Fundus camera: zeiss
Shooting center: midpoint
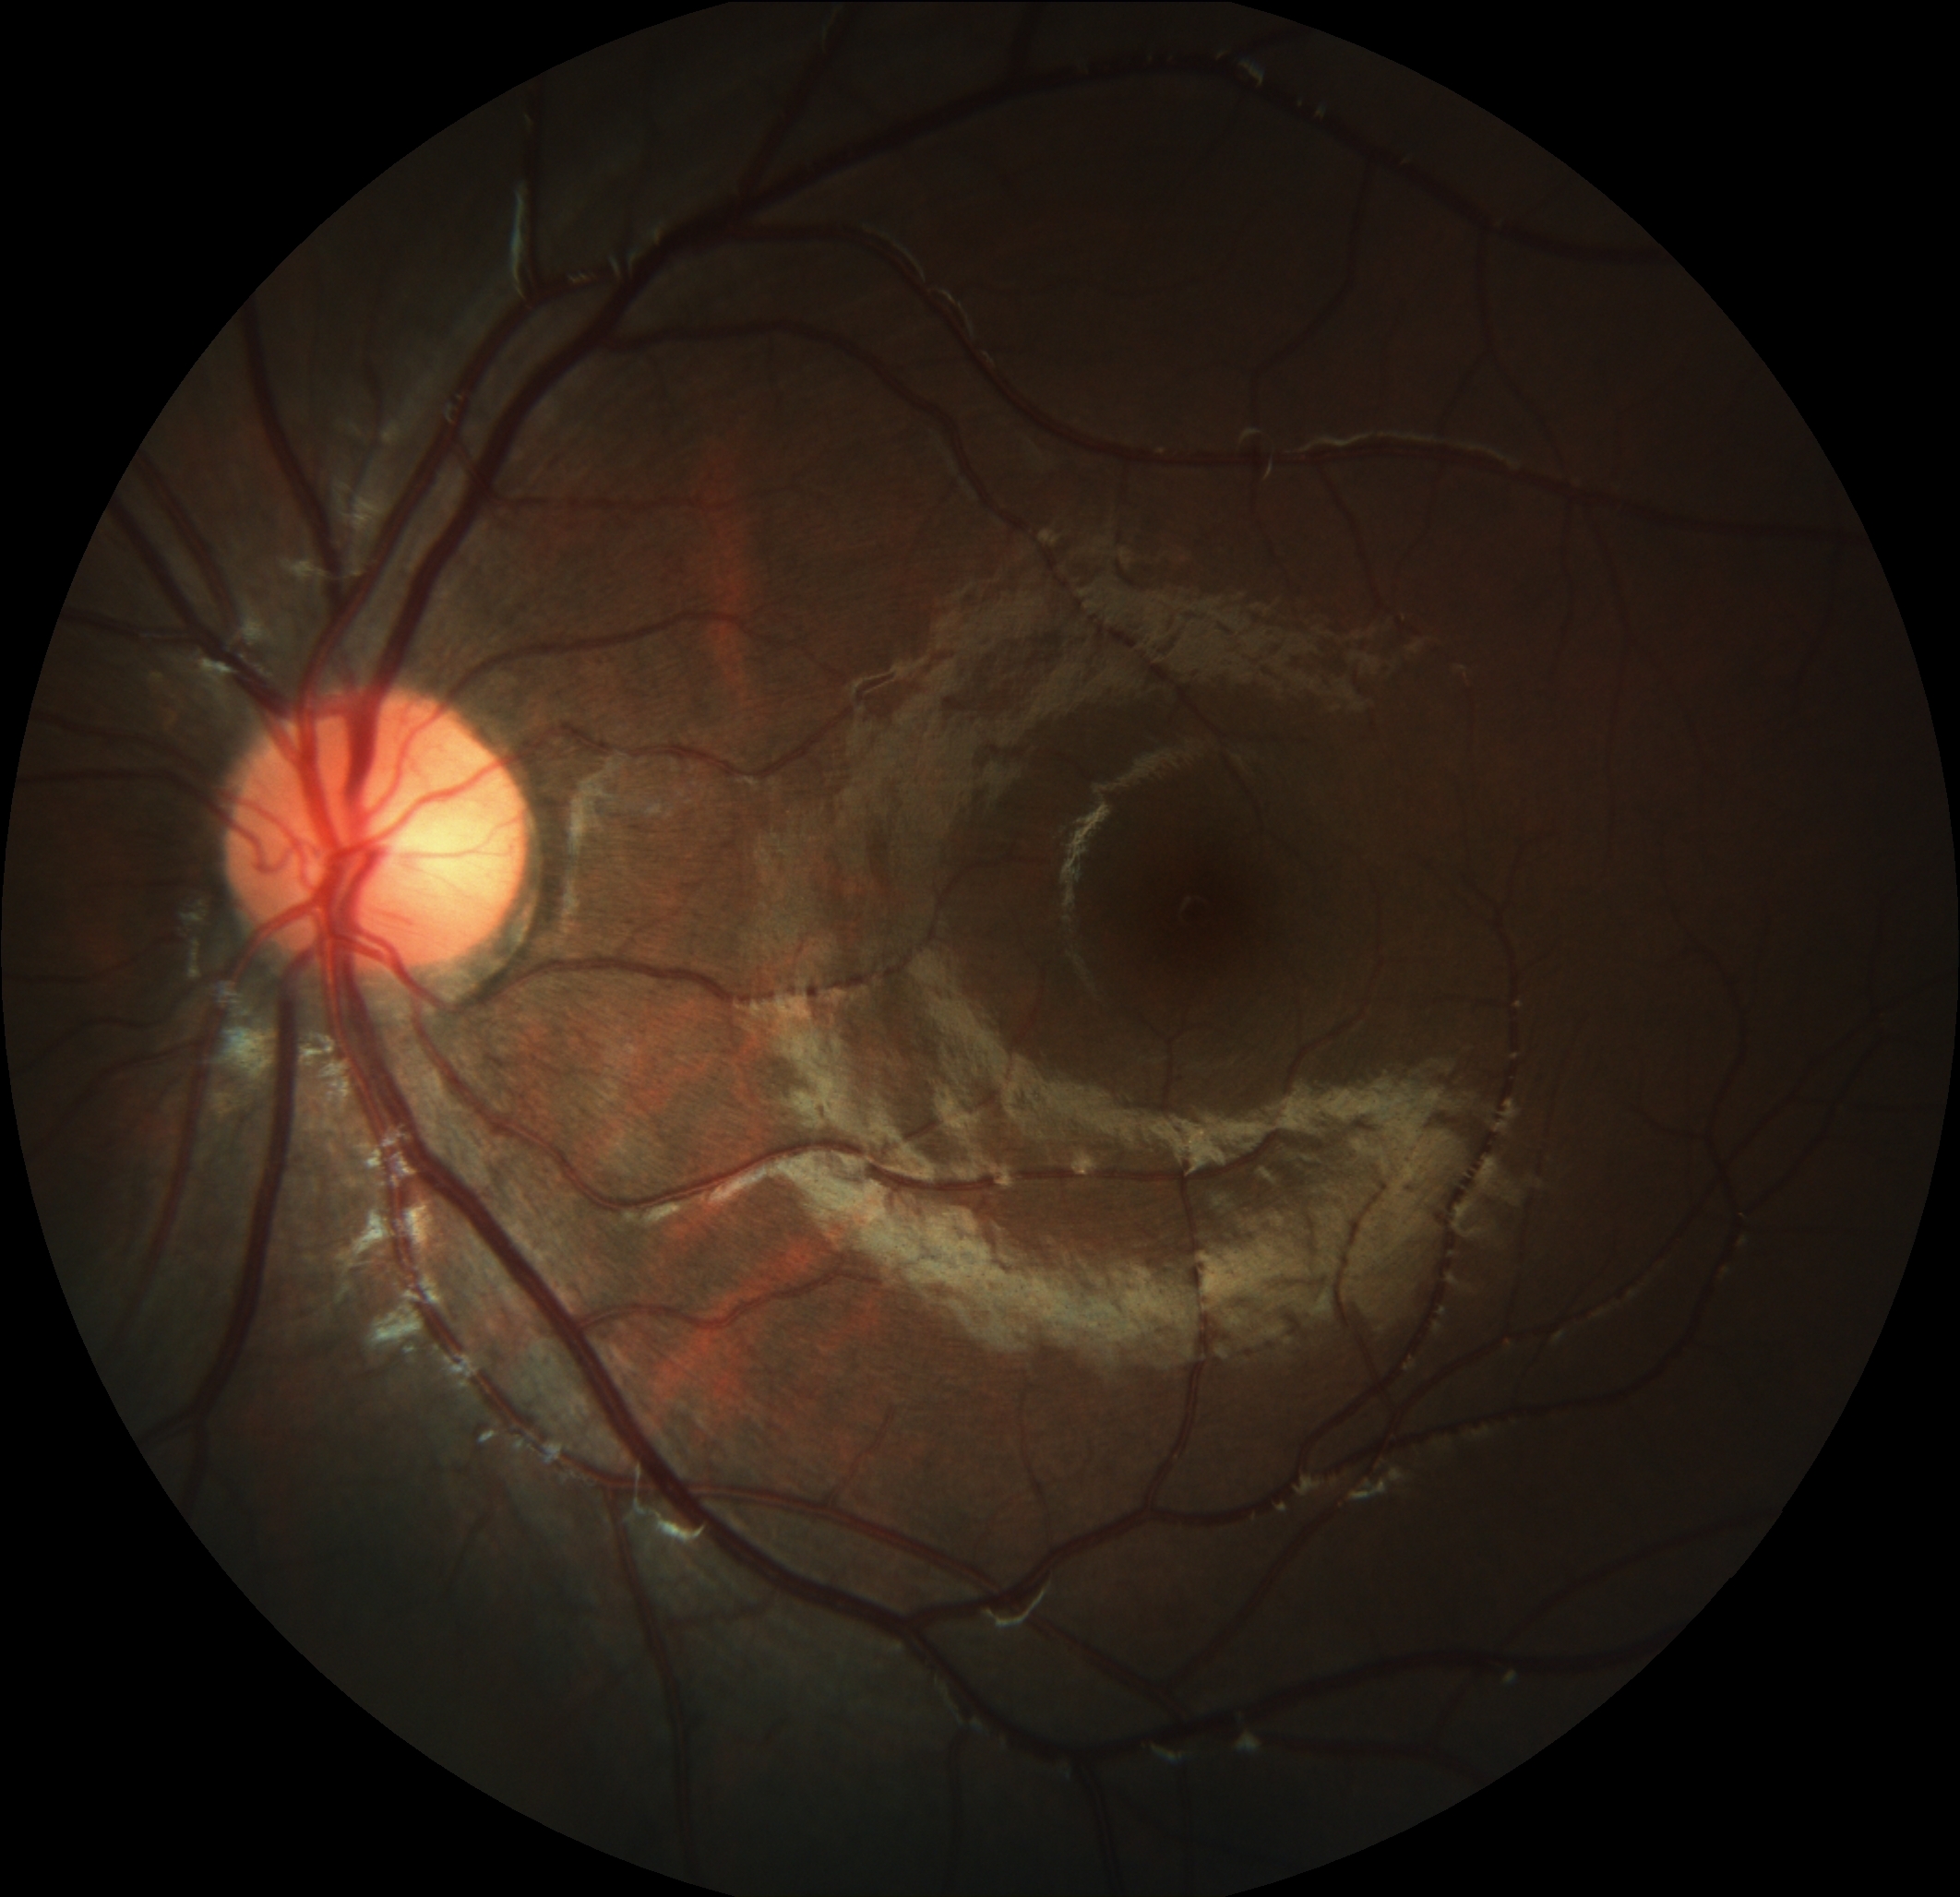
Pathologic myopia: no
Patchy retinal atrophy: present
Retinal detachment: absent